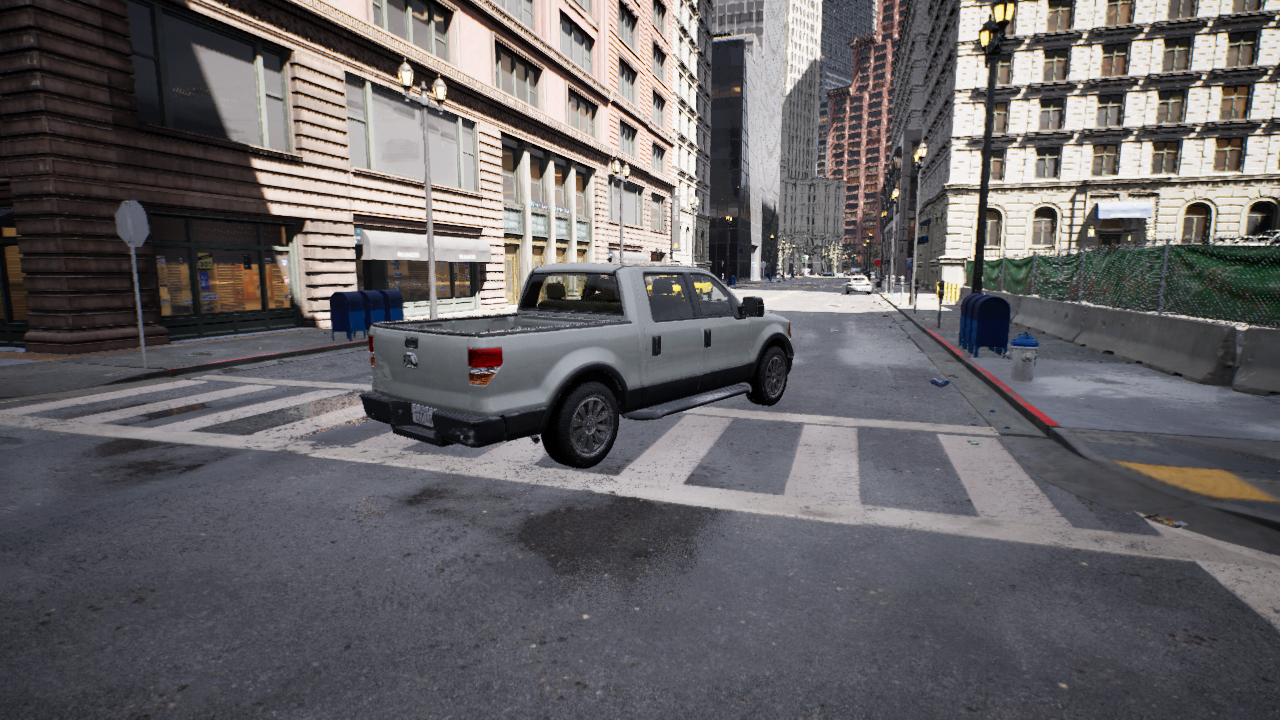
Venue: intersection
Lighting: clear day
Vehicle rig: pickup